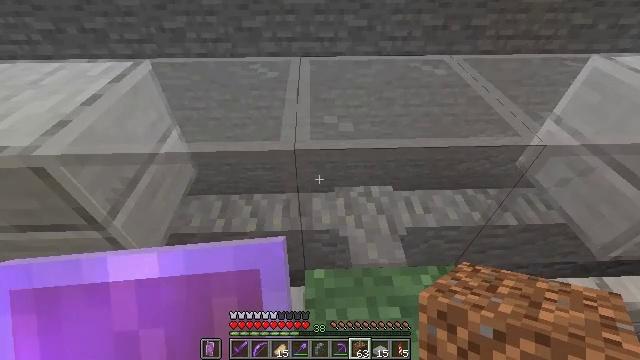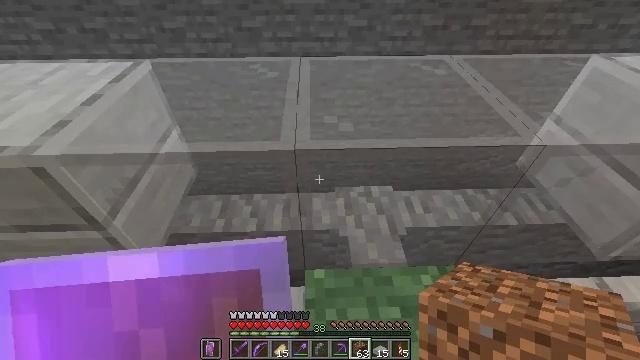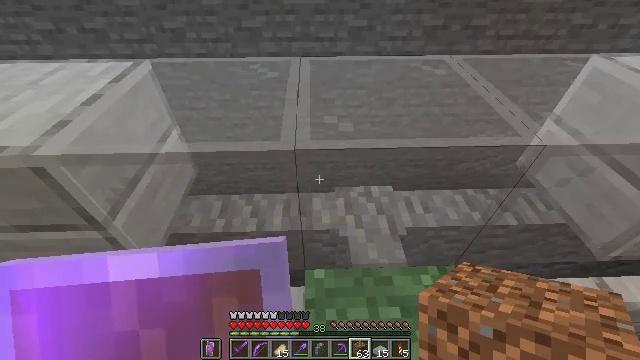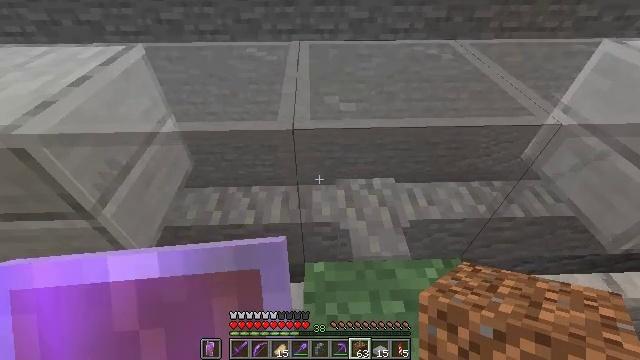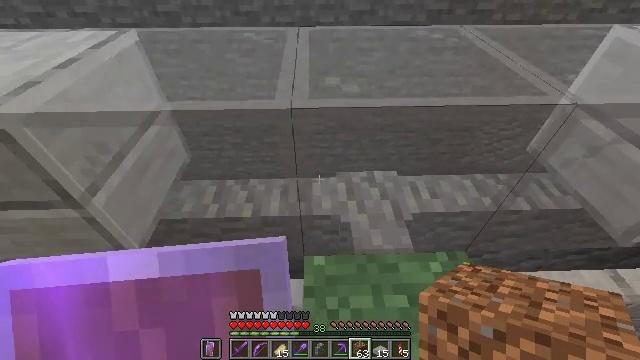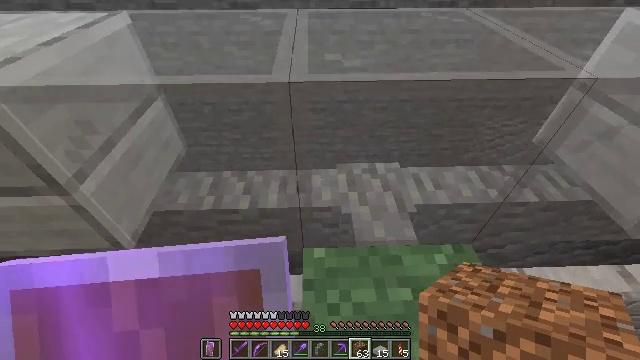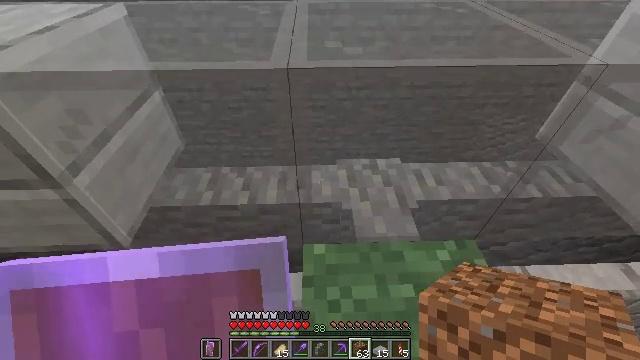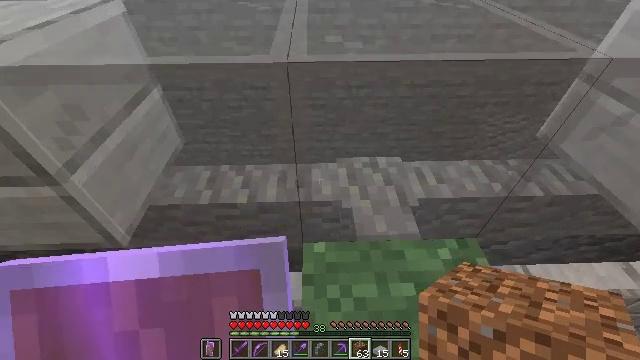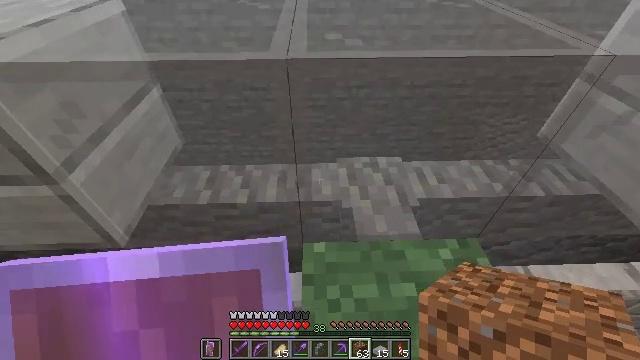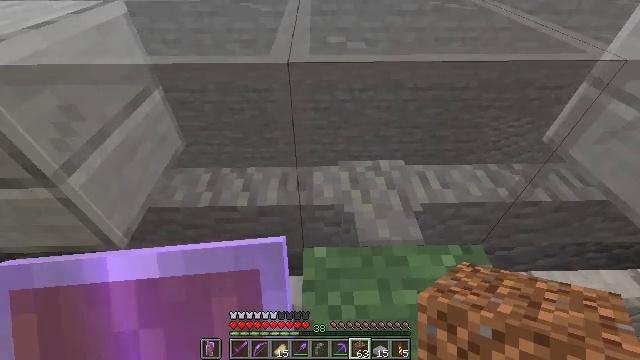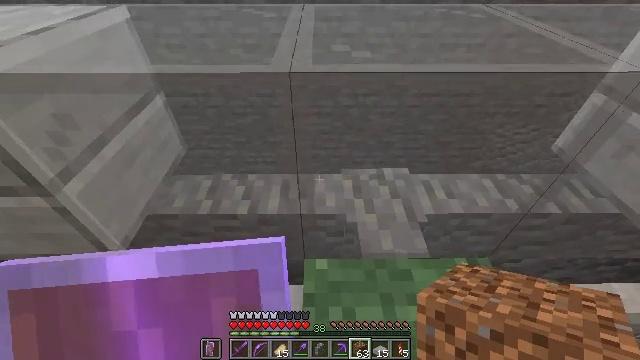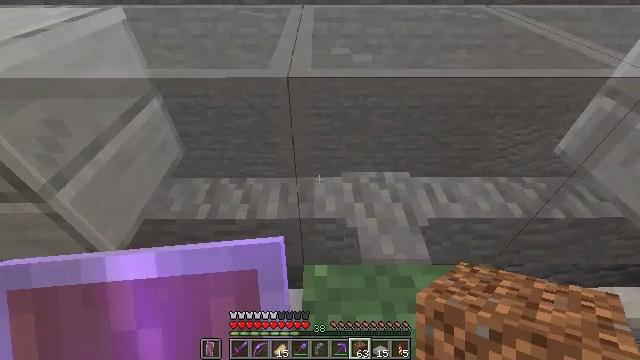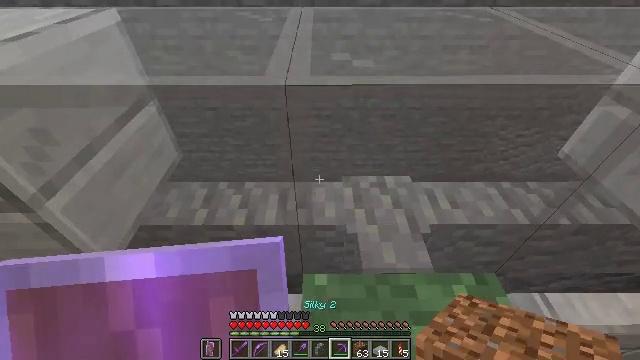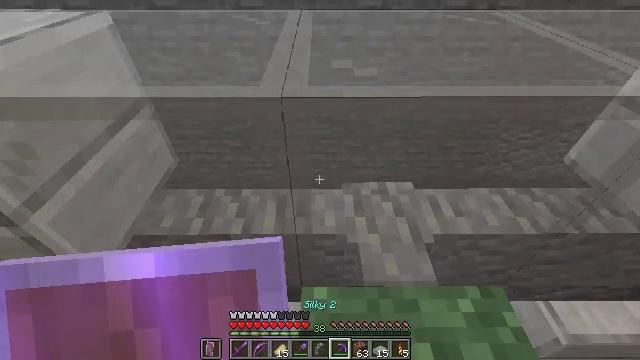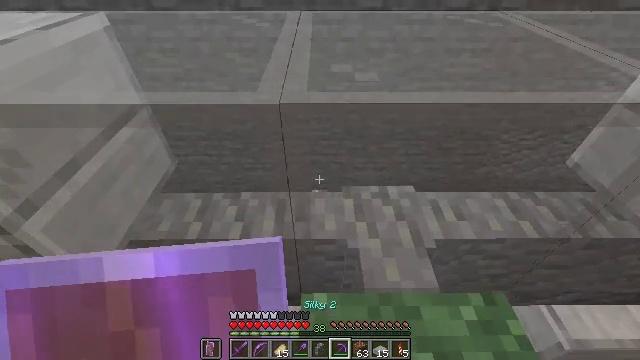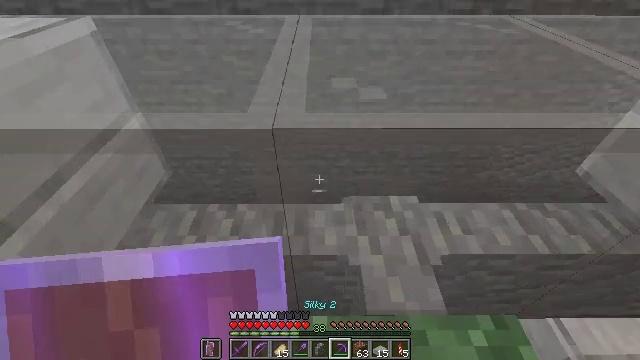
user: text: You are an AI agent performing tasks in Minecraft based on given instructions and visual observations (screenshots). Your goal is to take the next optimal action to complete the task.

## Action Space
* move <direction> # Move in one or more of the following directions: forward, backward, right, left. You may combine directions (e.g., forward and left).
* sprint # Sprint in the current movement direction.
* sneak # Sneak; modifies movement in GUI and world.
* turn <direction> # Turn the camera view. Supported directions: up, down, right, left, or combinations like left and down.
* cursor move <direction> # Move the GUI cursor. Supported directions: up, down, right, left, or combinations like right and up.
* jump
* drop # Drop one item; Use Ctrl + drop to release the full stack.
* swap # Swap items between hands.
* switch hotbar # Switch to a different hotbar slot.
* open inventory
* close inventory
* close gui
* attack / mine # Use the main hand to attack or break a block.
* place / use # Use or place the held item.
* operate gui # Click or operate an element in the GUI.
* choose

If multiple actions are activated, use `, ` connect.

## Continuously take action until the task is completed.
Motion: motion action
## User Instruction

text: mine block light gray stained glass
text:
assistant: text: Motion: no_op
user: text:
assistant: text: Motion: sneak
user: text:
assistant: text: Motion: sneak
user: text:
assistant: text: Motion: sneak
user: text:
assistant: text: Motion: sneak
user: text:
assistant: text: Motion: sneak
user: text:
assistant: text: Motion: sneak
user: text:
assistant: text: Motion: sneak
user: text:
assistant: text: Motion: move forward, sneak
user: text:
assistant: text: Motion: move forward, sneak
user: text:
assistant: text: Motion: move forward, sneak
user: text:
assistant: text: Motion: move forward, sneak
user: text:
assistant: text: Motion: move forward, sneak
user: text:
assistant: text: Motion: move forward, sneak
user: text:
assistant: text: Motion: move forward, sneak
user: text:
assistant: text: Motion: move forward, sneak, turn left and up
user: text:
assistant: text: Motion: move forward, sneak
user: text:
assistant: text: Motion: move forward, sneak
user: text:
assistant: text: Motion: move forward, sneak, attack / mine
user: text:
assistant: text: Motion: move forward, sneak, attack / mine
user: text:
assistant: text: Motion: move forward, sneak, attack / mine
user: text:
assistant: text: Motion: move forward, sneak, turn right, attack / mine
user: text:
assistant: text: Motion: move forward, sneak, turn right, attack / mine
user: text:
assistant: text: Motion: move forward, sneak, attack / mine
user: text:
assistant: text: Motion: move forward, sneak, attack / mine
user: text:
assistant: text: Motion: move forward, sneak, attack / mine
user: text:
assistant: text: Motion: move forward, sneak, attack / mine
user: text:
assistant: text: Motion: move forward, sneak, attack / mine
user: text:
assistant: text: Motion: move forward, sneak, attack / mine
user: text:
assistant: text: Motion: move forward, sneak, attack / mine